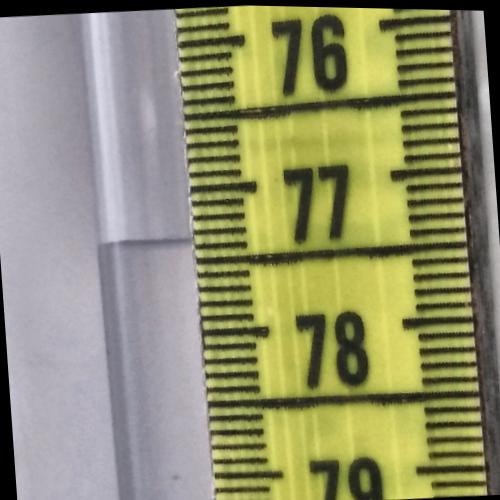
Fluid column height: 77.4 cm